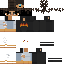
A male skeleton skin with dark skin, wearing brown long hair dressed in a black hoodie and black pants, featuring a closed mouth.